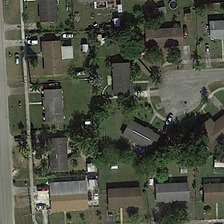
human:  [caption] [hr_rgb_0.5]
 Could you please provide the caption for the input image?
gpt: some trees and the cottages are in a corner of the residential .

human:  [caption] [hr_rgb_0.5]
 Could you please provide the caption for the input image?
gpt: some trees and the cottages are in a corner of the residential .

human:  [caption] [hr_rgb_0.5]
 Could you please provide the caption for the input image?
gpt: some trees and the cottages are in a corner of the residential .

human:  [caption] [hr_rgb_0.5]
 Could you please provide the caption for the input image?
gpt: it is a smart residential zone with trees stands among houses .

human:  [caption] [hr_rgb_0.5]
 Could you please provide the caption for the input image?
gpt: some buildings and many green plants are in a medium residential area .